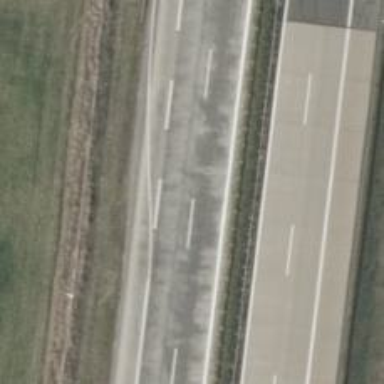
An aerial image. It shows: Asphalt motorway.